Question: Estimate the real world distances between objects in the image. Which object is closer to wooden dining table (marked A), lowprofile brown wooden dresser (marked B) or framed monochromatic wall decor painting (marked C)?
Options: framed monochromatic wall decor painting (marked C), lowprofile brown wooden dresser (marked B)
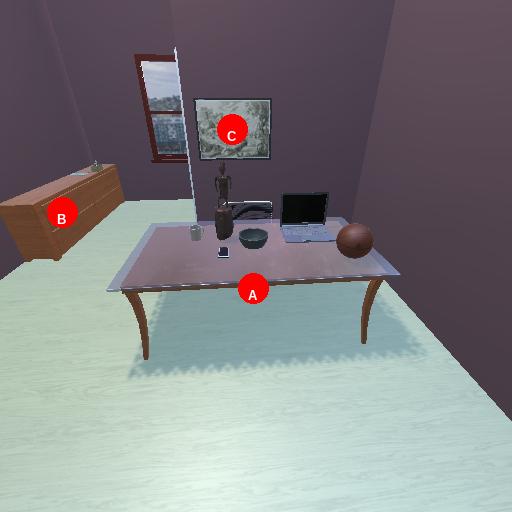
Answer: framed monochromatic wall decor painting (marked C)